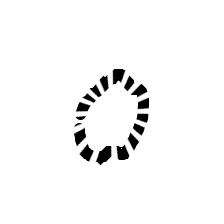
Shape: circle